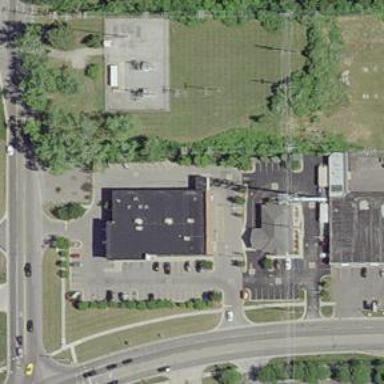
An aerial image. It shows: Pharmacy providing healthcare services.